Field crop: maize
Growth stage: 2
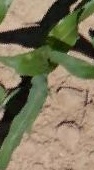
Species: maize